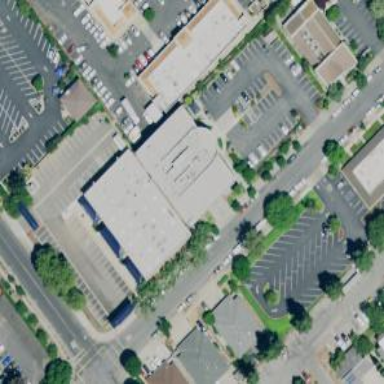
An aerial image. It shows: Commercial building.